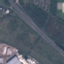
Label: Highway